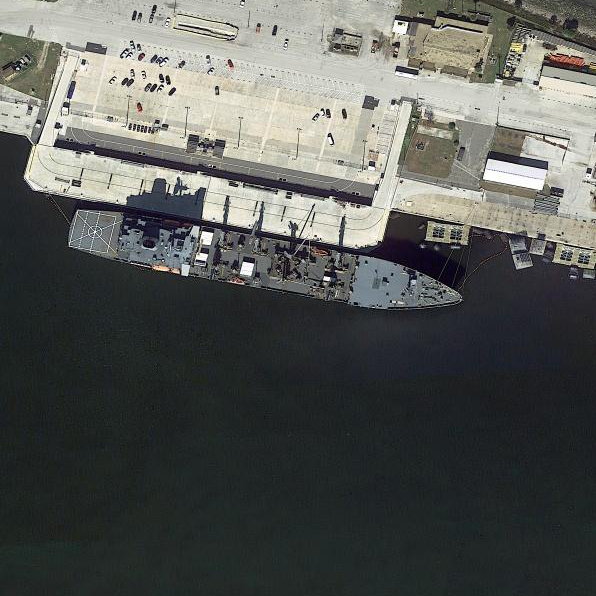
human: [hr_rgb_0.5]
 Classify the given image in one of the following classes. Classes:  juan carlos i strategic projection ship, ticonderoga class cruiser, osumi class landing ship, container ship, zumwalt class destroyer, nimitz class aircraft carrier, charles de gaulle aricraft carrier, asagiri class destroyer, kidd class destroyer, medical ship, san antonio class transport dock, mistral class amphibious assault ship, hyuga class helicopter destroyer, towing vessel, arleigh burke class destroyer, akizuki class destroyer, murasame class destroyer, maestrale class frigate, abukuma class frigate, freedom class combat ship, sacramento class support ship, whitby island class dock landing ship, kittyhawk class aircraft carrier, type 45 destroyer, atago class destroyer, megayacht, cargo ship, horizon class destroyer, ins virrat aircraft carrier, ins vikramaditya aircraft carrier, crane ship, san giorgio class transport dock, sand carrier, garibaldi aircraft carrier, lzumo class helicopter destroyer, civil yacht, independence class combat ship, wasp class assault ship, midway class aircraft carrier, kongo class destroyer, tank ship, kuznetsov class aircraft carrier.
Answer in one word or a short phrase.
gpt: Sacramento class support ship